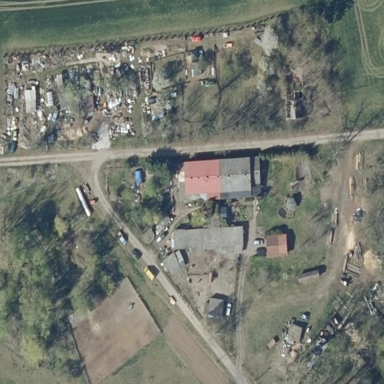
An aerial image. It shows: Farmyard area.